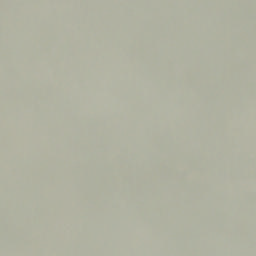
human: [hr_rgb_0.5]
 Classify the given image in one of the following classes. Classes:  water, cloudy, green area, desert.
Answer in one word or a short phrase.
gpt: cloudy